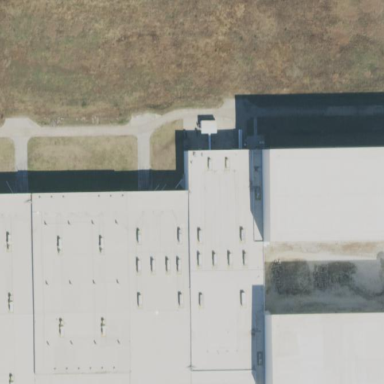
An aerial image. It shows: Part of building.